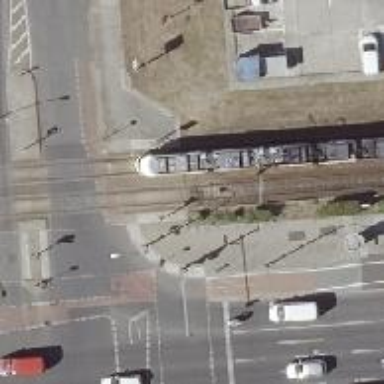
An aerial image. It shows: Tram crossing with traffic signals.